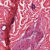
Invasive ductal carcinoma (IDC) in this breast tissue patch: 0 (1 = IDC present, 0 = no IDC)